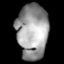
Tissue: lung
Cell type: Epithelial cells
Senescence score: 0.1741
Nuclear area (px): 1689
Mean DAPI intensity: 154.642